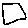
Label: square